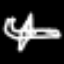
Label: airplane